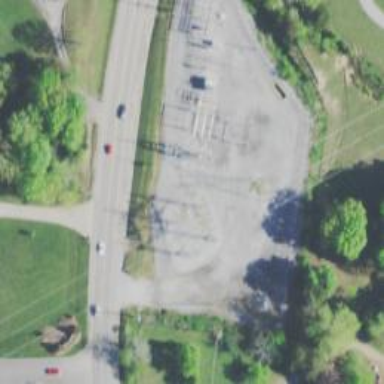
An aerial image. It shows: Power substation.